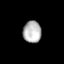
Tissue: lung
Cell type: Myeloid cells
Senescence score: 0.2363
Nuclear area (px): 389
Mean DAPI intensity: 181.159